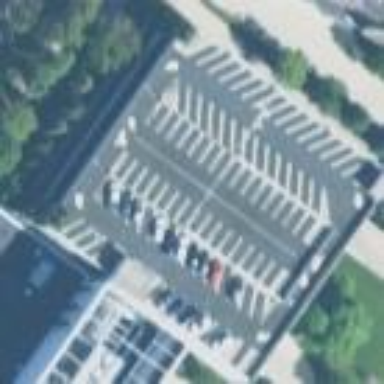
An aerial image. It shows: Contemporary multi-storey parking building.